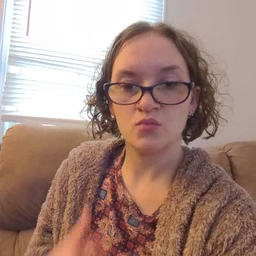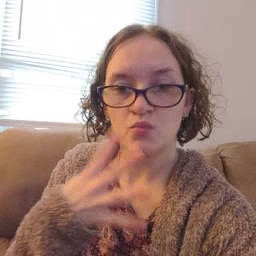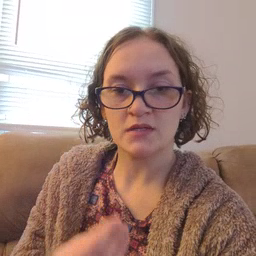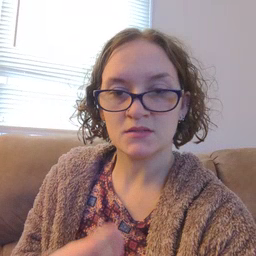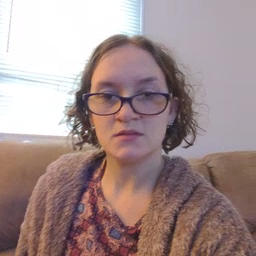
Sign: wet